Question: Hey I want to create a layout like this for my application. Of course the functionalities will be differents. I'm studying the source code for this, and I found the xml files that does that. I just dont know how to implement that in the activity, how to call, what to create, a listview, etc.

I mean, I just want to list the name with a bigger font and the date like in the image, with a small font but aligned to the right.
Because, I want to get the data from the database I've created and print it like this list of CallLog.
I mean, how Android makes the date with that icon align in the right, with a small font size?
So this is my activity, I just dont know what xml file from the source code to use, or what method to implement so I can print the data like the image example.
'''
public class RatedCalls extends ListActivity {
private static final String LOG_TAG = "RatedCalls";
private TableLayout table;
private CallDataHelper cdh;
private TableRow row;
private TableRow row2;
public void onCreate(Bundle savedInstanceState) {
super.onCreate(savedInstanceState);
setContentView(R.layout.recent_calls);
Log.i(LOG_TAG, "calling from onCreate()");
cdh = new CallDataHelper(this);
startService(new Intent(this, RatedCallsService.class));
Log.i(LOG_TAG, "Service called.");
Log.i(LOG_TAG, "before call fillList");
/*
* mAdapter = new RecentCallsAdapter();
* getListView().setOnCreateContextMenuListener(this);
* setListAdapter(mAdapter);
*/
fillList();
Log.i(LOG_TAG, "after call fillList");
}
public void onResume() {
super.onResume();
fillList();
}
public void fillList() {
Log.i(LOG_TAG, "entered on fillList");
List<String> ratedCalls = new ArrayList<String>();
ratedCalls = this.cdh.selectTopCalls();
//setListAdapter(new ArrayAdapter<String>(this, R.layout.recent_calls_list_item,
//ratedCalls));
ListView lv = getListView();
lv.setTextFilterEnabled(true);
getListView().setOnCreateContextMenuListener(this);
lv.setOnItemClickListener(new OnItemClickListener() {
public void onItemClick(AdapterView<?> parent, View view,
int position, long id) {
Toast.makeText(getApplicationContext(),
((TextView) view).getText(), Toast.LENGTH_LONG).show();
}
});
}
}
'''
Thanks.
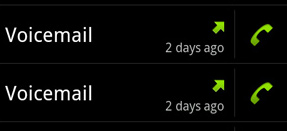
Answer: It's just a 2 step process:
1. Create a Layout Xml file which represents 1 item of your list.
2. Extend Array Adapter and use your custom layout file there. There are several examples on the internet on how to extend Array Adapter.